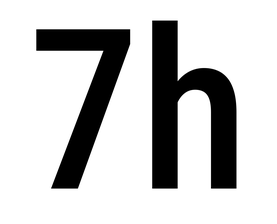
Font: Roboto_Condensed_Medium